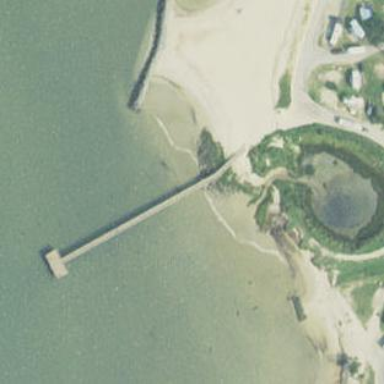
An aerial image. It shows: Man-made pier.